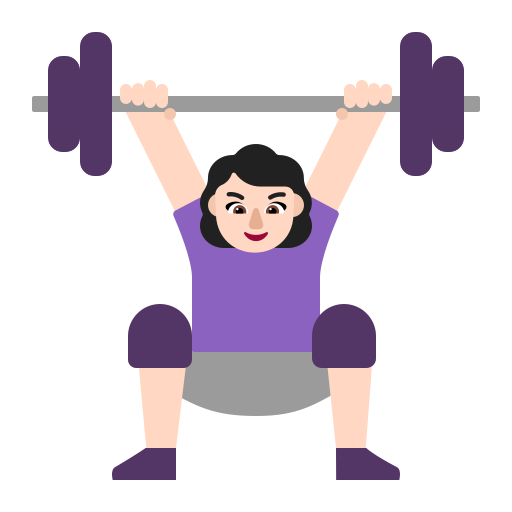
woman lifting weights flat light